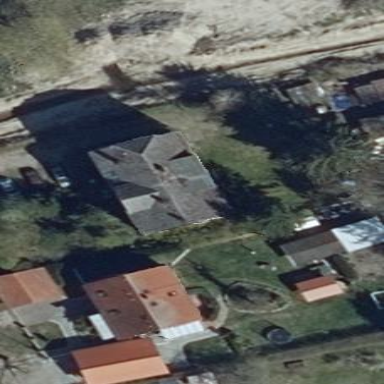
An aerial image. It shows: Simple house.